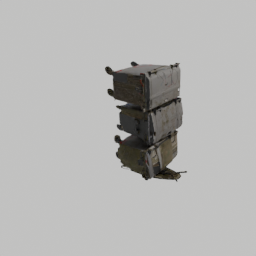
Label: tools